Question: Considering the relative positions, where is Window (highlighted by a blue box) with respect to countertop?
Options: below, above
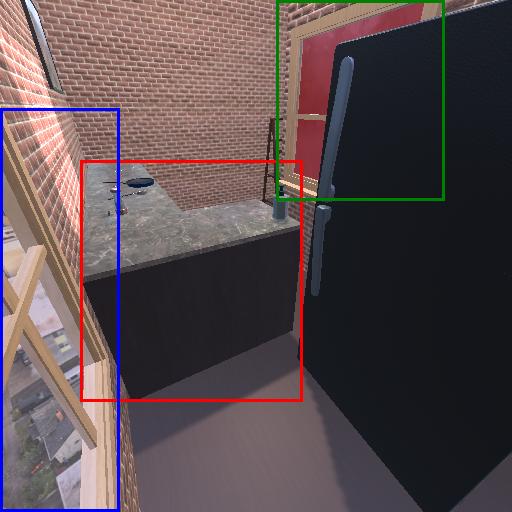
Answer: below